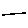
Label: line